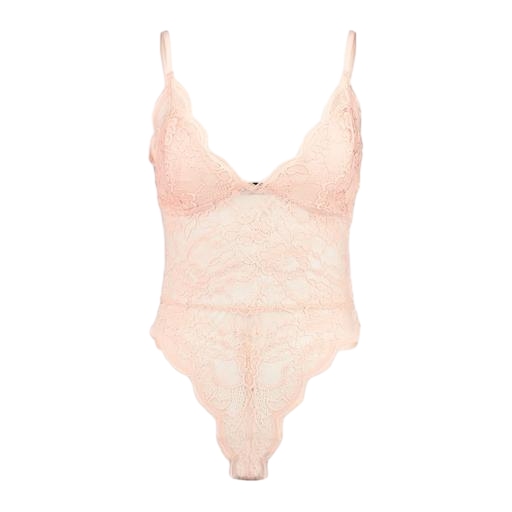
pink plunge lace, pink chemise embrace lace, pink strappy top lace, white background